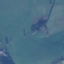
Land use / land cover class: Pasture